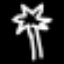
Label: palm tree